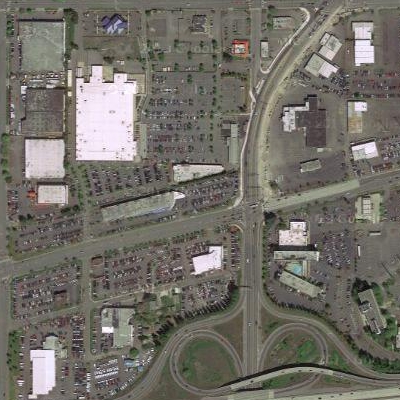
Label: Parking